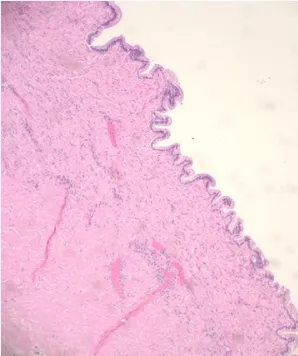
(left) 10x, Low-power microscopic view of cyst highlighting mucinous epithelium without cytologic atypia or architectural complexity. The subepithelial tissue was predominantly fibrous, without diagnostic ovarian-like stroma.
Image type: pathology (h&e)